Question: I got a problem with correct positioning two containers.
There is a painted image how it supposes to look like.

I want to scroll only the articles, header title and sidebar 'nav' should be sticky to the page.
The problem is I have no idea how to correctly write code to make it looks like that in the picture (I mean these two headers and sidebar). Here's my code I already made.
'''
.page-header {
width: 100%;
height: 57px;
display: flex;
position: relative;
background: linear-gradient(#011A25, #022C3F 40%);
box-shadow: 0px 3px 15px grey;
display: inline-block;
}
.page-header h1 {
width: 100vw;
text-align: center;
font-size: 38px;
padding-top: 7px;
color: #fcfcfc;
font-weight: 800;
text-shadow: 0px 0px 4px black;
}
.site-nav {
height: 100%;
width: 400px;
position: fixed;
/*stay in place*/
z-index: 1;
right: 0px;
background-color: #011018;
transition: 0.5s;
box-shadow: 0px 3px 17px #011018;
display: inline-block;
}
.main-content {
height: 100%;
width: 65%;
margin: 30px auto;
}
.single-article {
background-color: #fdfdfd;
padding: 20px;
color: #292929;
box-shadow: 0px 0px 4px grey;
}
'''
'''
<body>
<nav class="site-nav">
<header class="nav-header">
<h2>Spis tresci</h2>
</header>
<section class="nav-menu">
<a href="#"><span class="fa fa-angle-double-down fa-fw" aria-hidden="true"></span>Interfejsy</a>
<hr>
<a href="#">Procesory<span class="fa fa-angle-double-down fa-fw" aria-hidden="true"></span></a>
<hr>
<a href="#">Przechowywanie danych<span class="fa fa-angle-double-down fa-fw" aria-hidden="true"></span></a>
<hr>
<a href="#">Grafika<span class="fa fa-angle-double-down fa-fw" aria-hidden="true"></span></a>
<hr>
<a href="#">Linux<span class="fa fa-angle-double-down fa-fw" aria-hidden="true"></span></a>
<hr>
<a href="#">Sieci komputerowe<span class="fa fa-angle-double-down fa-fw" aria-hidden="true"></span></a>
</section>
</nav>
<header class="page-header">
<h1>
Podstawy technik programowania
</h1>
</header>
<main class="main-content">
<article class="single-article">
<header class="article-title">
<h1>Wstep</h1>
</header>
<span class="split-line"></span>
<div class="article-content">Lorem ipsum dolor sit amet, consectetur adipiscing elit.</div>
</article>
</main>
</body>
'''
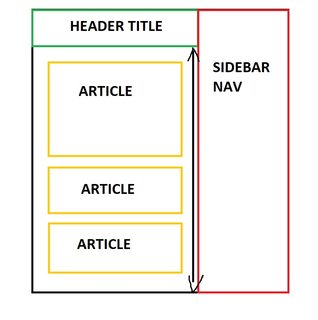
Answer: I posted a working example relevant of the same issue, I created it with using of 'flex' properties of css
<URL>
> Note - There is a paint-image how it suppose to look-like.
'''
body {
margin: 0px;
padding: 0px;
}
.main {
display: flex;
justify-content: flex-start;
flex-flow: row wrap;
}
.box {
display: flex;
flex-direction: column;
width: 70%;
min-height: 100vh;
}
.header {
background: tomato;
}
.content {
flex: 1 0 0;
background: green;
overflow: auto;
}
.footer {
background: blue;
position: relative;
}
.right-side {
width: 30%;
background: yellow;
height: 100vh;
}
'''
'''
<div class="main">
<div class="box">
<div class="header">
Header
</div>
<div class="content">
Lorem ipsum dolor sit amet, consectetur adipisicing elit. Nisi magnam iusto fugit illo omnis aperiam mollitia non fugiat, at in ratione harum ullam alias dicta, excepturi quod sed delectus veniam?<br><br> Lorem ipsum dolor sit amet, consectetur
adipisicing elit. Nisi magnam iusto fugit illo omnis aperiam mollitia non fugiat, at in ratione harum ullam alias dicta, excepturi quod sed delectus veniam?<br><br> Lorem ipsum dolor sit amet, consectetur adipisicing elit. Nisi magnam iusto fugit
illo omnis aperiam mollitia non fugiat, at in ratione harum ullam alias dicta, excepturi quod sed delectus veniam?<br><br> Lorem ipsum dolor sit amet, consectetur adipisicing elit. Nisi magnam iusto fugit illo omnis aperiam mollitia non fugiat,
at in ratione harum ullam alias dicta, excepturi quod sed delectus veniam?<br><br>
</div>
<div class="footer">
Footer
</div>
</div>
<div class="right-side">
Right side
</div>
</div>
'''